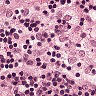
Metastatic tissue present: no